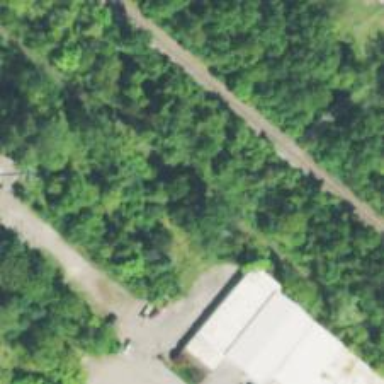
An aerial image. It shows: Abandoned railway.